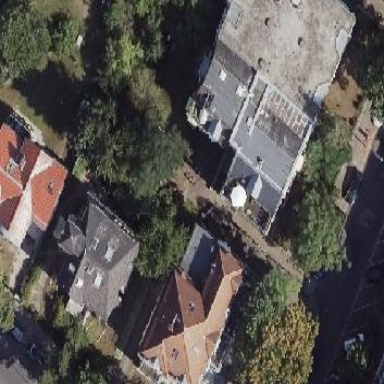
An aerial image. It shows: Hipped-roof building with apartments.